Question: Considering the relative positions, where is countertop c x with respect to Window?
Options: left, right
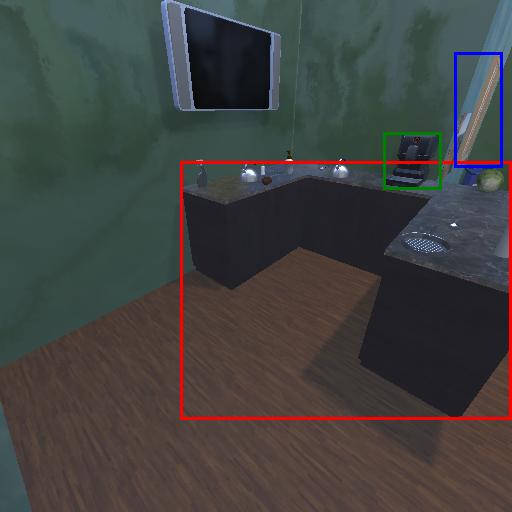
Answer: left